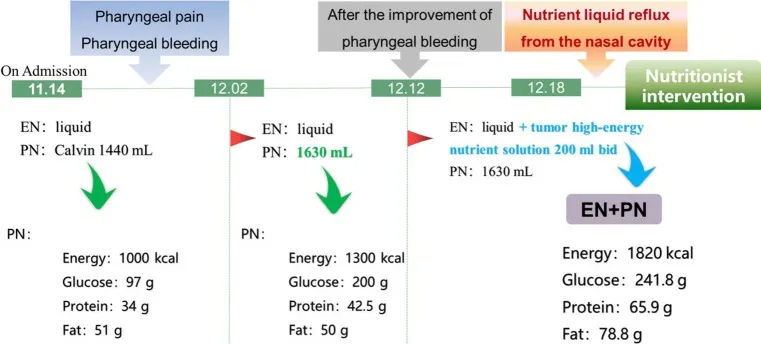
Clinical nutrition support history before nutritionist intervention.
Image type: chart (chart)